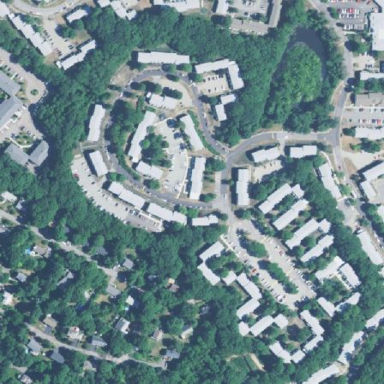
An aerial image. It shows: Residential area with apartments.